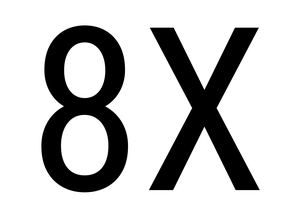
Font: Roboto_Condensed_Regular